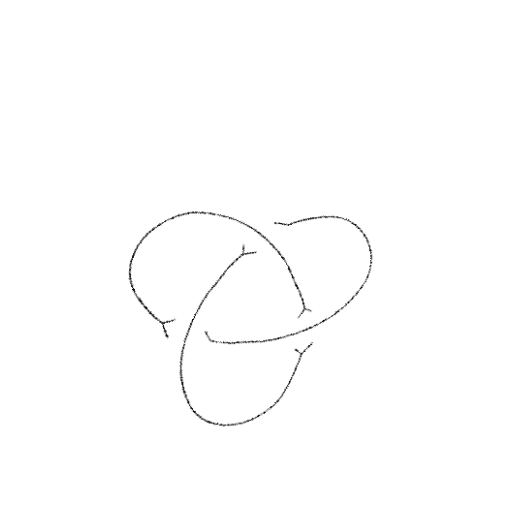
Crossing number: 3